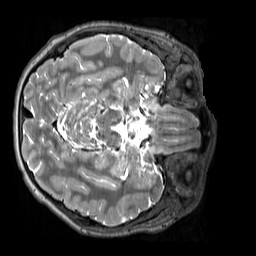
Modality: T2w
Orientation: axial
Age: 10
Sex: male
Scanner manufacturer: siemens
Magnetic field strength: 3 T
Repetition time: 3.2 s
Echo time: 0.408 s